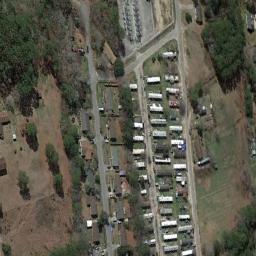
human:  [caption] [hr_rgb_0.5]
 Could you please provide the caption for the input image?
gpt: The mobile home park is on the grass next to some trees .

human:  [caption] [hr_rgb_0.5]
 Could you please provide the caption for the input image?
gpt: The mobile home park with some neatly arranged mobile homes is surrounded by a wasteland .

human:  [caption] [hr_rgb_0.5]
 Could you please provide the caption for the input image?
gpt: A wood is next to the mobile home park .

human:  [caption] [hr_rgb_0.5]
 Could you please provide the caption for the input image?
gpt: There are many buildings of different shapes and sizes in the mobile home parks .

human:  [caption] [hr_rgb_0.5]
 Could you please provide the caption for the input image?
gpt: There are some buildings and brown bare land in the mobile home park .